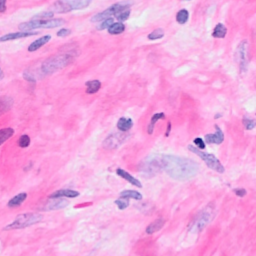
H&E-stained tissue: Breast